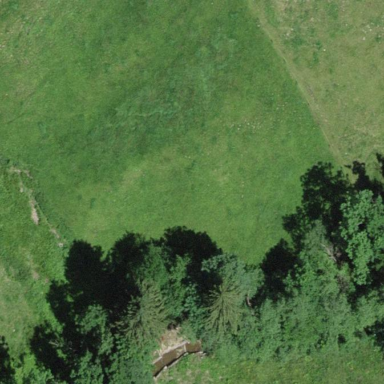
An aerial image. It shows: Beautiful meadow.